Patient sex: M
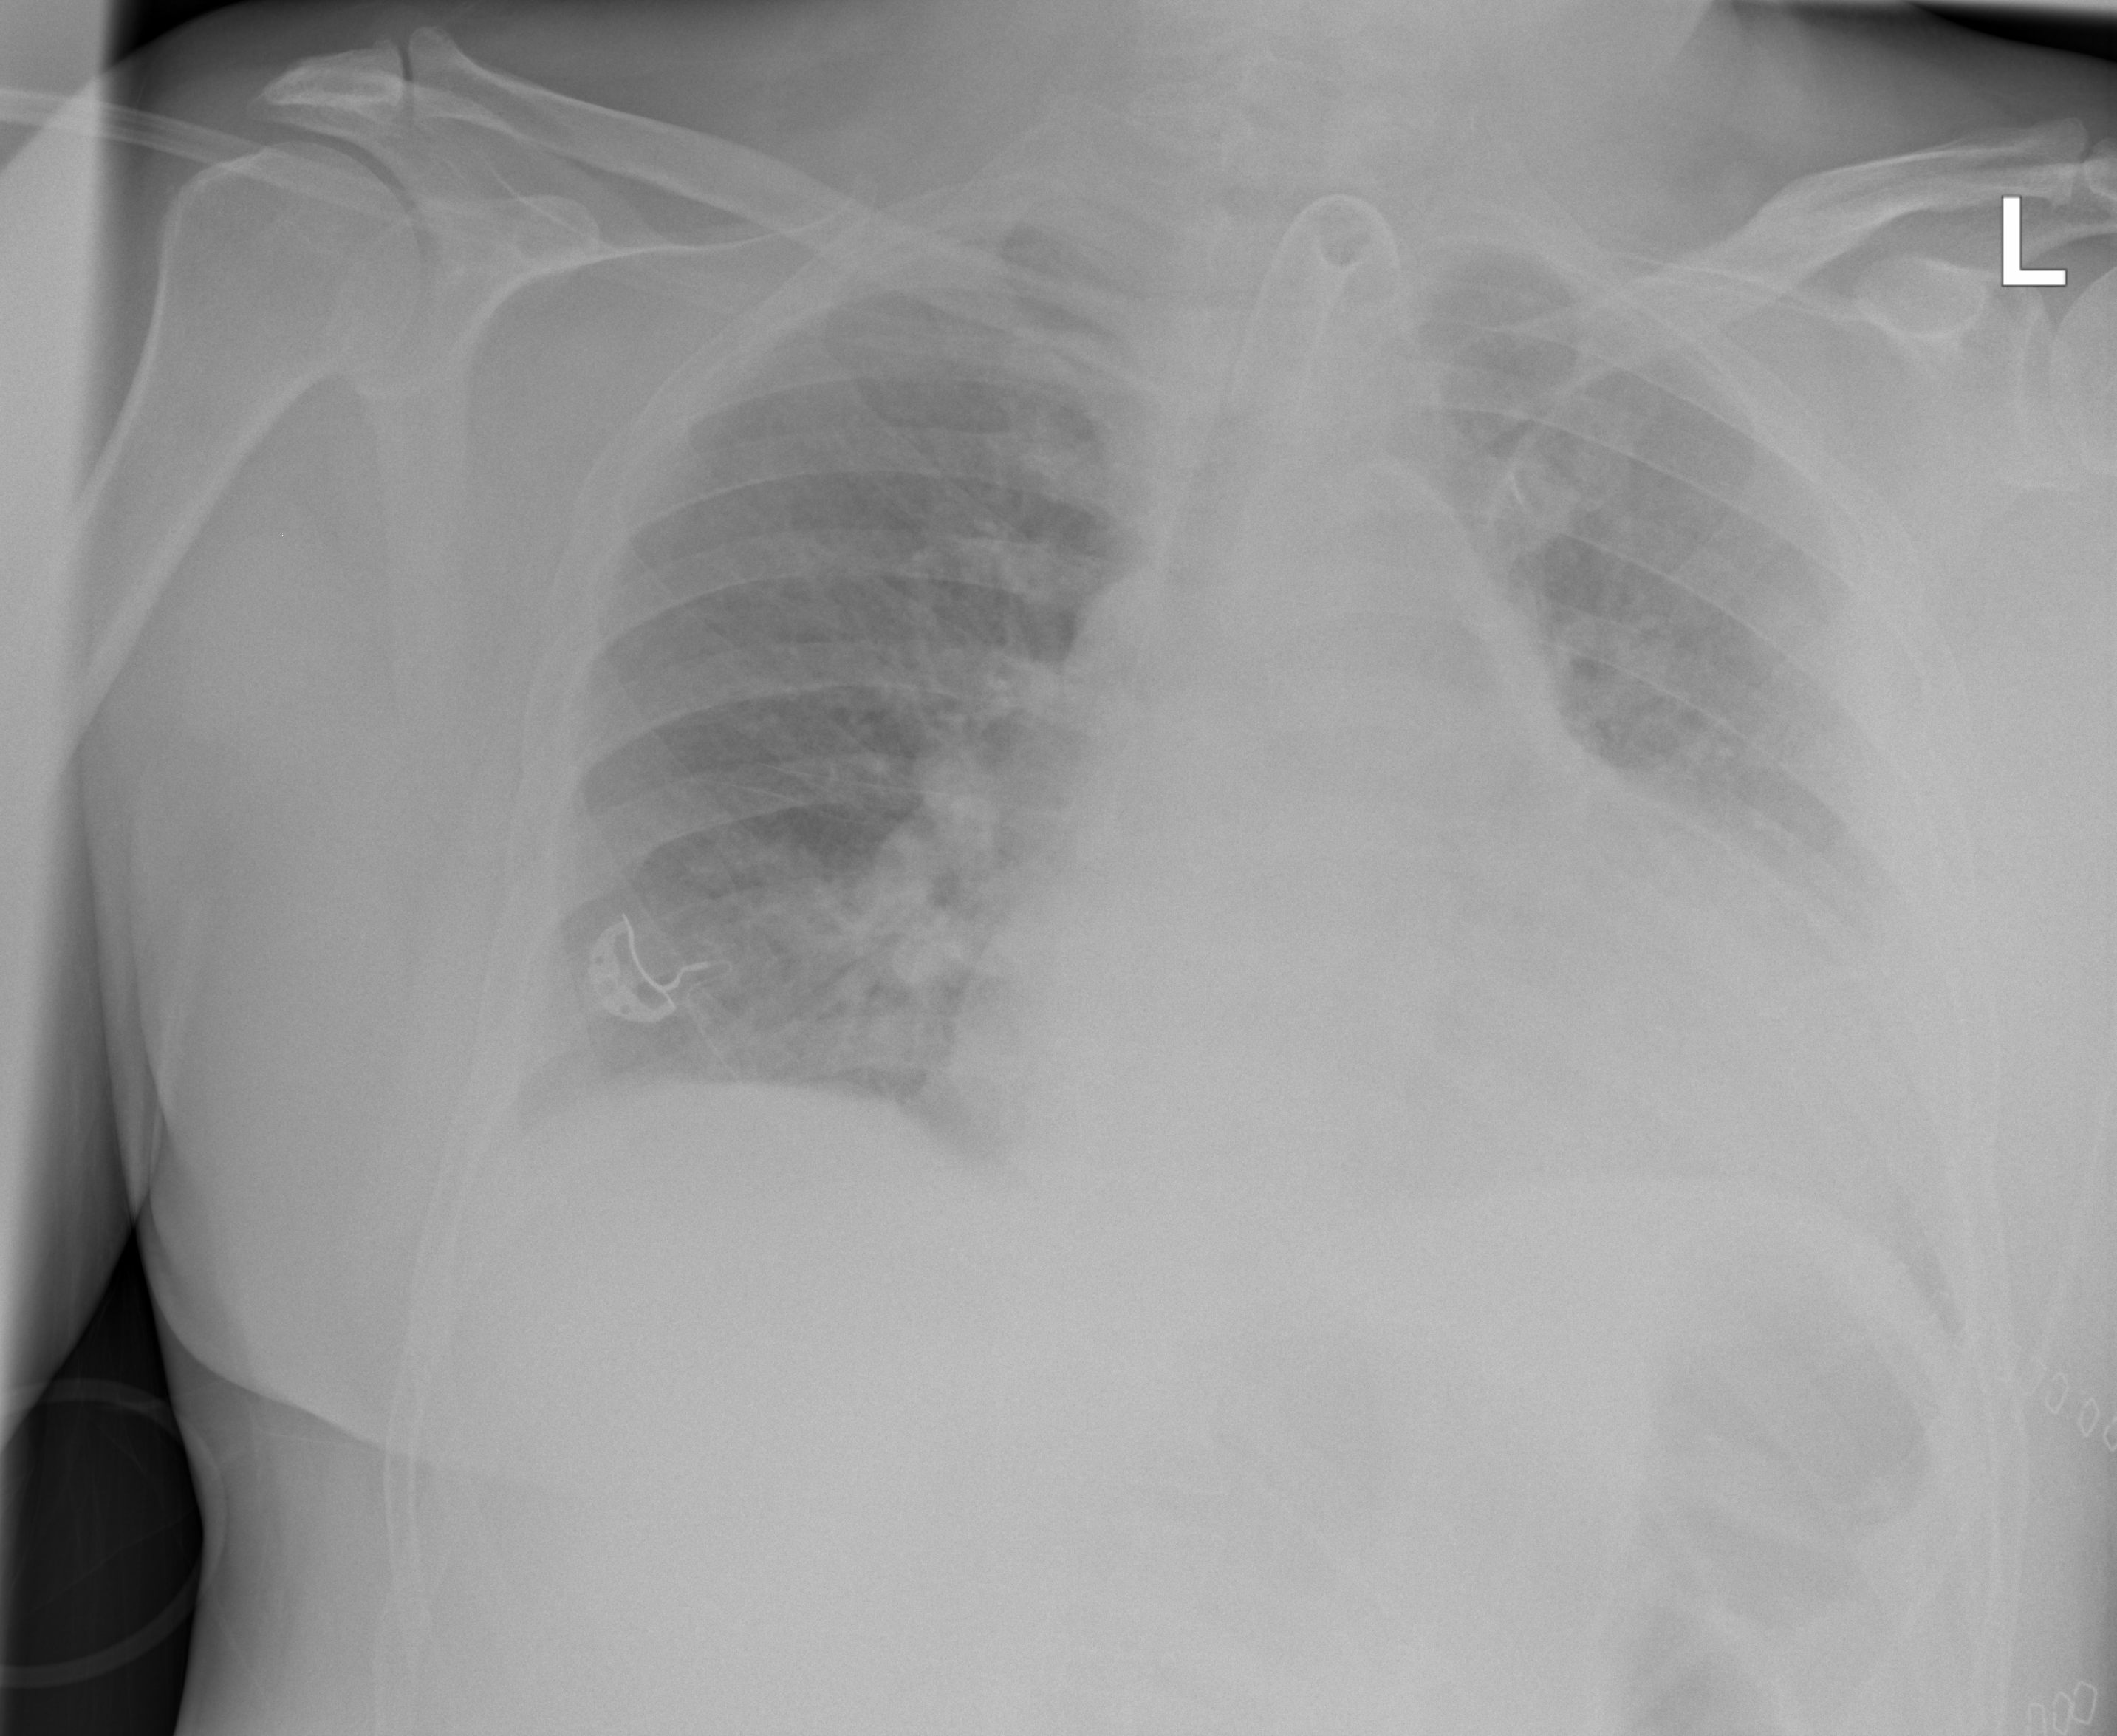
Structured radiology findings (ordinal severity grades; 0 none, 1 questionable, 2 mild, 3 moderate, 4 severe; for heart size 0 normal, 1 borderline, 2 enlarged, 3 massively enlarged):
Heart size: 2
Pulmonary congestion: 2
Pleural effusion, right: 0
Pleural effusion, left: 2
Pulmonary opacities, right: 2
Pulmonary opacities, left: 0
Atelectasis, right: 2
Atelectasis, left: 2